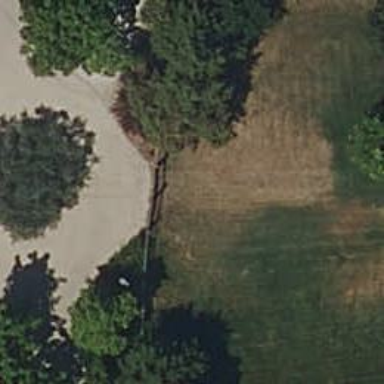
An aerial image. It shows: Gate.